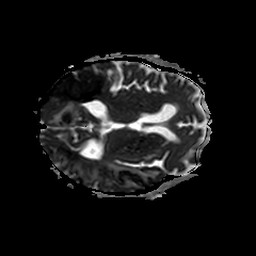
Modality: ADC
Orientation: axial
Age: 63
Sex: male
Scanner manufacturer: philips
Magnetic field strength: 3 T
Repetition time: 3.341 s
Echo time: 0.076 s